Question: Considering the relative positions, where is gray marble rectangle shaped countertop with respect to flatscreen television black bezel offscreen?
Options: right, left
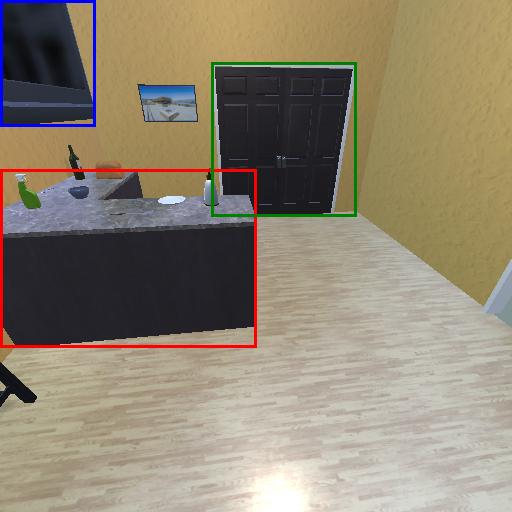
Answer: right